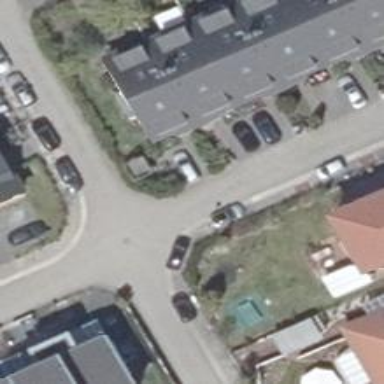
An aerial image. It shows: Living street.